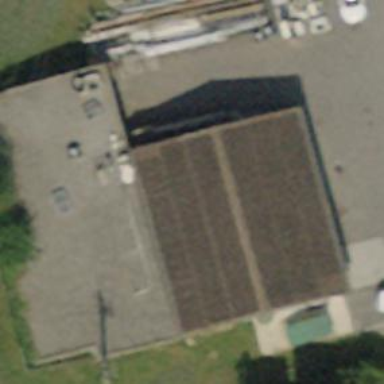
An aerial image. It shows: Warehouse building.